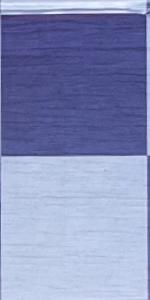
Label: Empty